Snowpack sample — Rabbit Ears Pass, Jackson County, Colorado, USA (12/17/25, 1:08 PM MST)
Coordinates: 40.387, -106.625
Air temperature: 34 °F
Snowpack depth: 46 cm
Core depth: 30 cm
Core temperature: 24.8 °F
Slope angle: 6°, slope face: 165°
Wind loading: medium
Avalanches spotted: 0
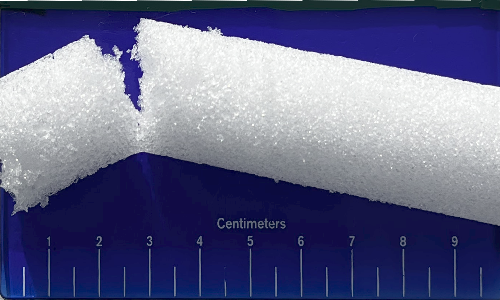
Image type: core
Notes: No avalanches spotted nearby, although collected in a meadowy area with minimal risk on this face of the pass.